Interaction volume radius: 5 \u00c5
Interaction volume height: 25 \u00c5
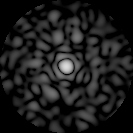
Disorder parameter: 0.782